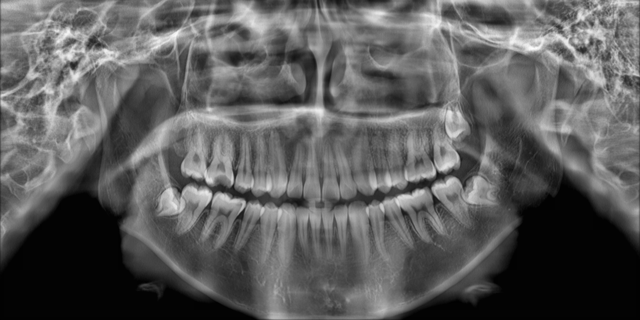
adult